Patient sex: M
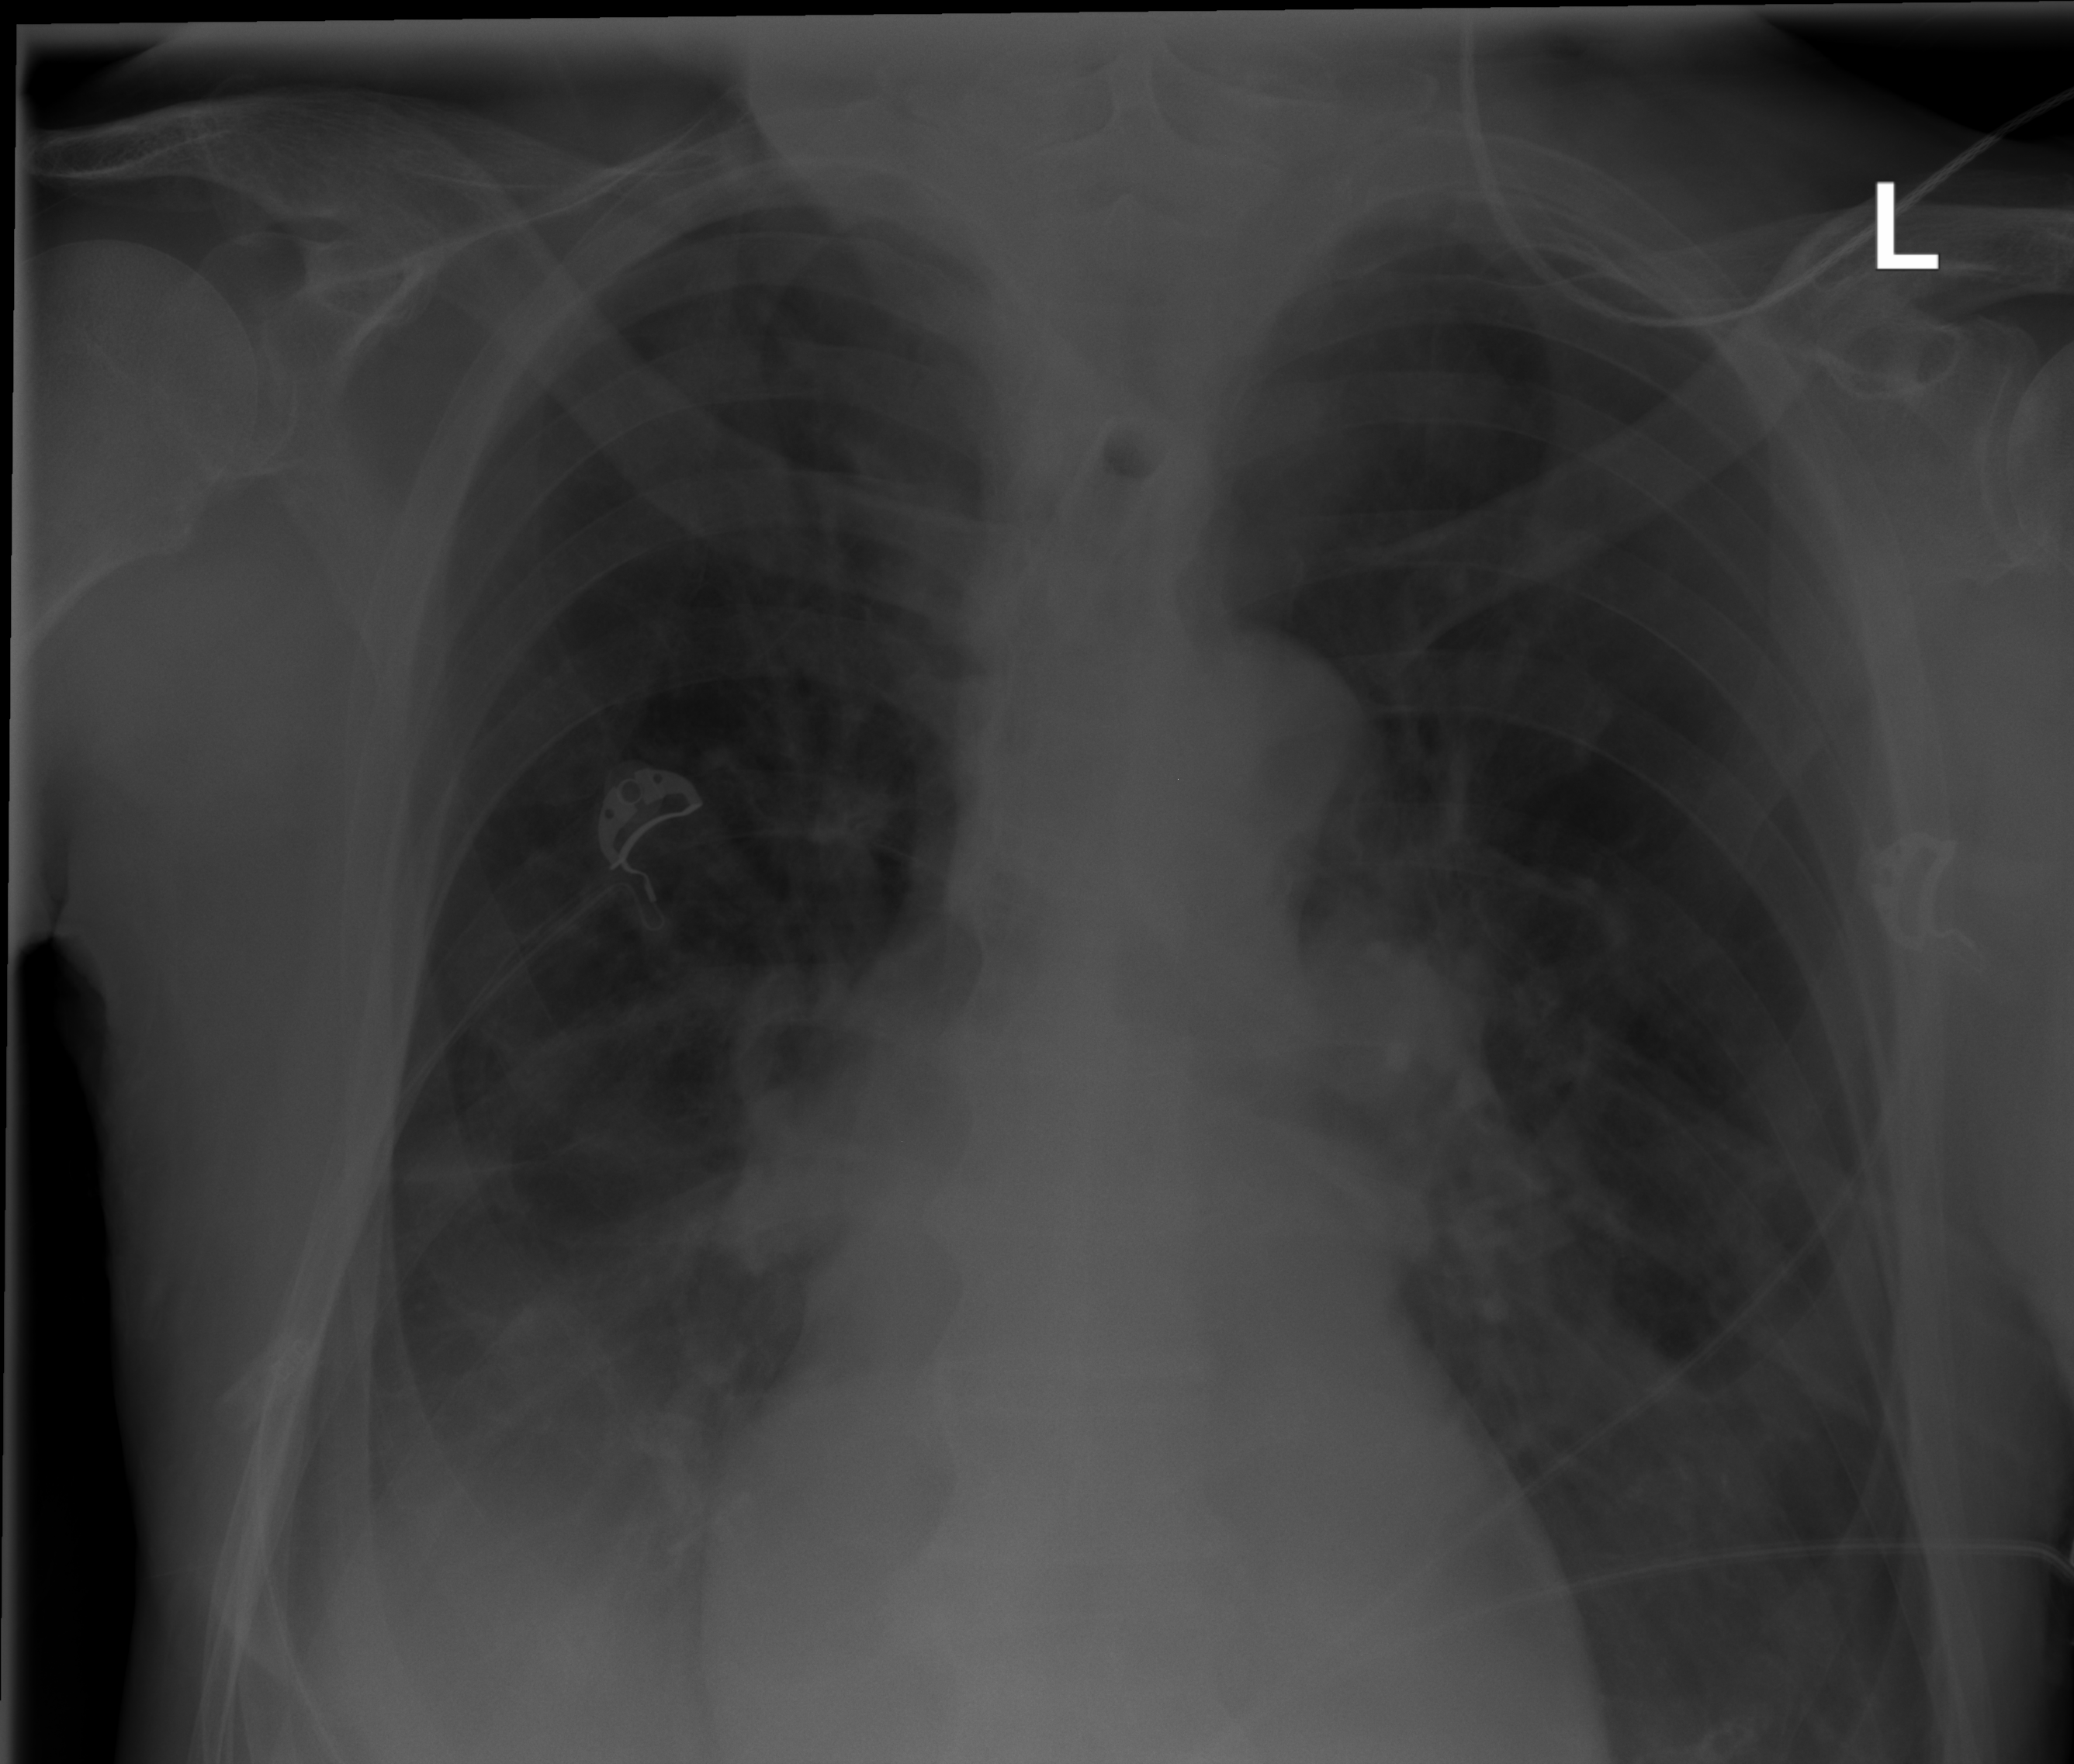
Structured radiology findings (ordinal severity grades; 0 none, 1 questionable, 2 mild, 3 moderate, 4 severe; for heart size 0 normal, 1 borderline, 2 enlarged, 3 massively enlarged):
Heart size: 0
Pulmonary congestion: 0
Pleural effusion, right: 2
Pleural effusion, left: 0
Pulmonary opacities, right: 1
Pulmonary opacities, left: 0
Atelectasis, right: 2
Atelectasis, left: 2